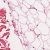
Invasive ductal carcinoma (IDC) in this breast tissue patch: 0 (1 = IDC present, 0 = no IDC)